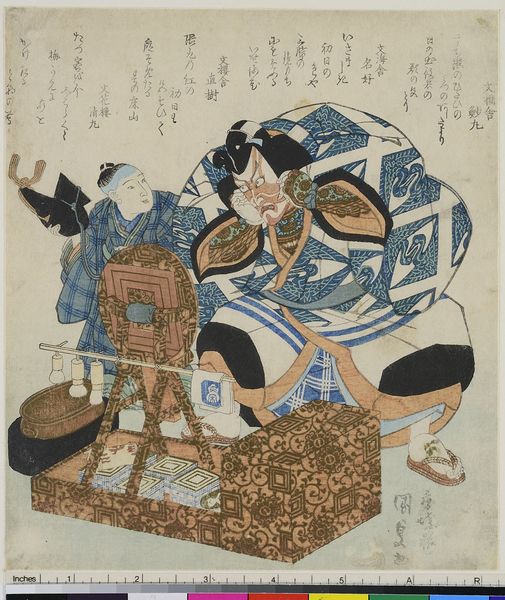
Künstler: Utagawa Kunisada
Standort: Hamburg
Institution: Museum für Kunst und Gewerbe Hamburg
Schlagwörter: holzschnitt, ankleiden, truhe, druckgraphik, druckgrafik, kiste, kasten, zeit, schauspieler, farbholzschnitt, schauspielerin, kabuki, edo, reproduktionen, druckerzeugnisse, auskleiden, blindprägedruck, blinddruck